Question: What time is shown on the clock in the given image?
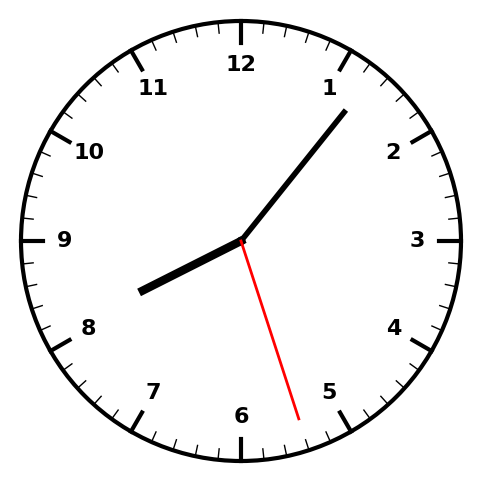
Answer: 08:06:27